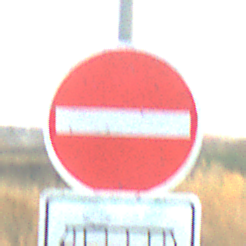
Verkehrszeichen: VerbotDerEinfahrt
Zusatzzeichen unten: MehrspurigeFahrzeugeFrei7
Umgebung: Outdoor, Nature
Tageszeit: SunriseSunset
Wetter: PartlyCloudy
Licht: Natural
Jahreszeit: NotSpecified
Kontrast: MediumContrast